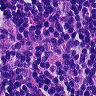
Metastatic tissue present: no